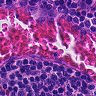
Metastatic tissue present: no